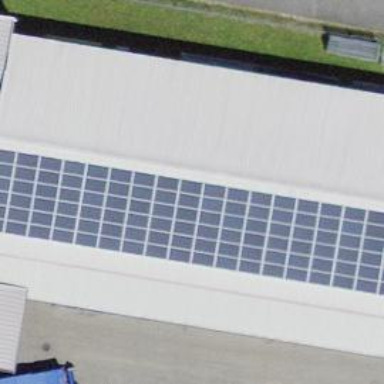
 consisting of solar photovoltaic panels."